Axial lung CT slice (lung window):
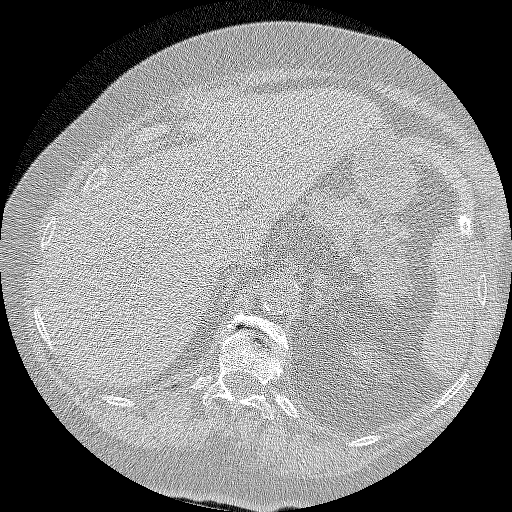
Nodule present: no